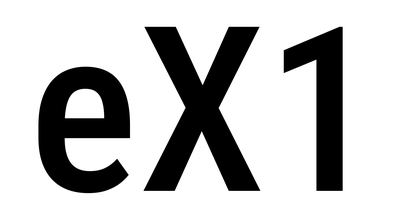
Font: Roboto_Condensed_Medium